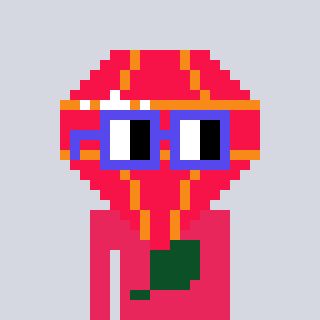
a pixel art character with square blue glasses, a red diamond-shaped head and a redpinkish-colored body on a cool background